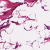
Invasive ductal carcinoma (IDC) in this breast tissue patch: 0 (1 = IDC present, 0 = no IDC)